Interaction volume radius: 10 \u00c5
Interaction volume height: 15 \u00c5
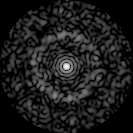
Disorder parameter: 0.8176